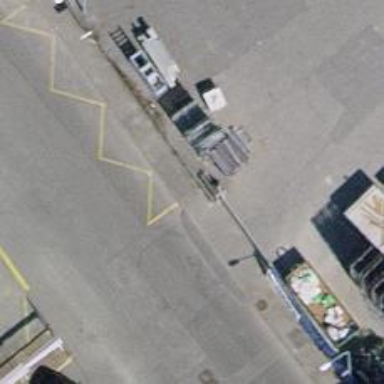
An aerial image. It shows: Asphalt platform for public transport.